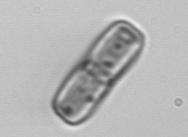
Label: Ephemera